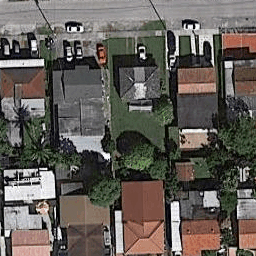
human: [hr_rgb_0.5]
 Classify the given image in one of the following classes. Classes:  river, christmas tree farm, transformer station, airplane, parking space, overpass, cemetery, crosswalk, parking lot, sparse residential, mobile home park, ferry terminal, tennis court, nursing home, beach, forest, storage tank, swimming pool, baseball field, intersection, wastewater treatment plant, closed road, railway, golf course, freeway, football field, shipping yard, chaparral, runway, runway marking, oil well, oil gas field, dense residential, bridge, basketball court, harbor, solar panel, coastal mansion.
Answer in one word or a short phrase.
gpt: dense residential